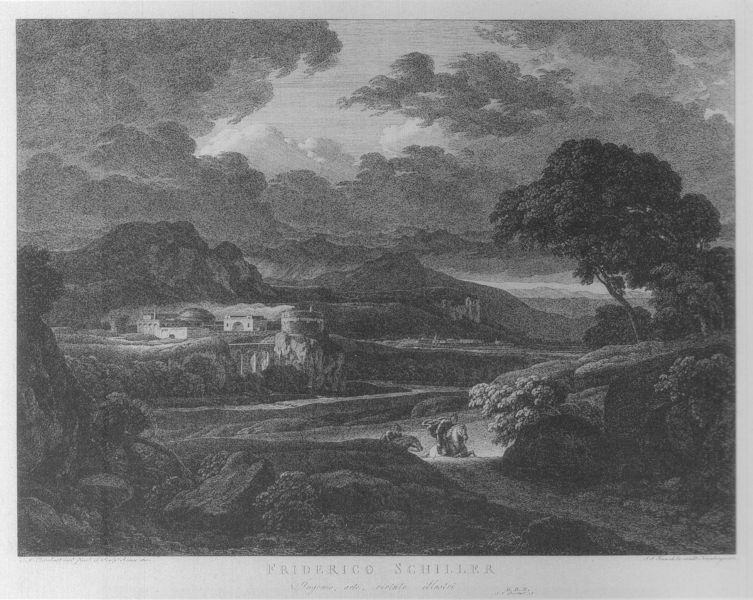
Titel: "Der Sturm, eine heroische, Schillern dedicirte Landschaft"
Künstler: Johann Christian Reinhart
Standort: München
Institution: Staatliche Graphische Sammlung
Schlagwörter: baum, berg, dunkel, felsen, gemälde, gewitter, himmel, laub, mann, meer, schatten, wasser, weiß, wolken, bäume, fluss, landschaft, menschen, stadt, ufer, grau, hell, licht, männer, nacht, schwarz, strasse, vordergrund, zeichnung, gebäude, haus, schloss, tier, tiere, weg, wolke, mensch, stein, steine, öl, erde, ferne, horizont, häuser, hügel, natur, wind, brücke, büsche, kirche, boden, insel, land, gewand, tal, anhöhe, pferd, pferde, reiter, bewölkt, schrift, düster, ansicht, italien, ort, abhang, berge, fels, gebirge, dorf, dächer, grafik, kuh, kuppel, friedrich, flut, staffage, sturm, unwetter, wetter, flucht, stadtansicht, burg, kloster, festung, lichtung, druck, lithographie, schraffur, schwarz weiß, radierung, stich, lithografie, illustration, beschriftung, schiller, bleistift, wolcken, schimmel, schoss, sehnsucht, lanschaft, gehöft, siedlung, tempel, kupferstich, jerusalem, drama, gestürzt, graus, rettung, tosen, elefant, stick, rundbauten, menshc, furt, flüchtlinge, morgenland, friderico schiller, schillpa